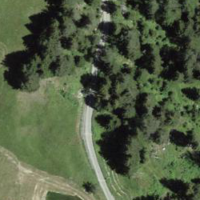
EUNIS habitat code: 43
Species observed at this site:
Erebia alberganus